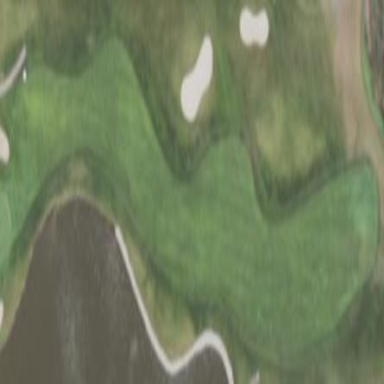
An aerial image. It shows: Golf fairway surrounded by grass.